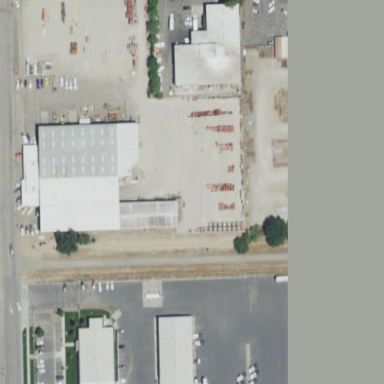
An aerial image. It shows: Warehouse building.